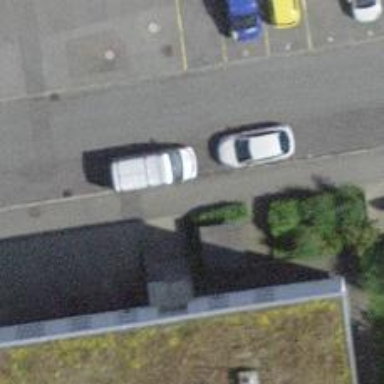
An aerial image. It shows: Sidewalk.